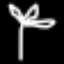
Label: palm tree